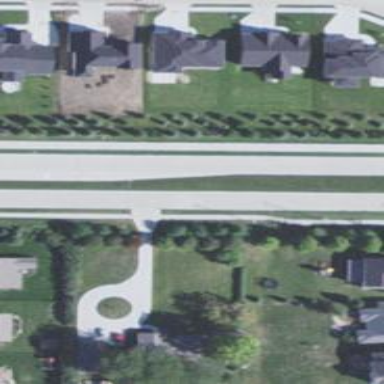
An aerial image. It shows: Driveway.